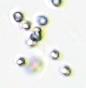
Label: Phaeocystis